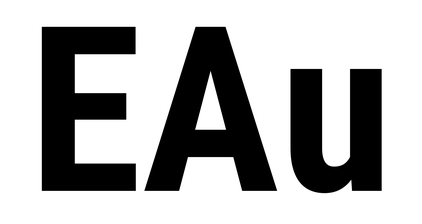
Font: Roboto_Condensed_Bold